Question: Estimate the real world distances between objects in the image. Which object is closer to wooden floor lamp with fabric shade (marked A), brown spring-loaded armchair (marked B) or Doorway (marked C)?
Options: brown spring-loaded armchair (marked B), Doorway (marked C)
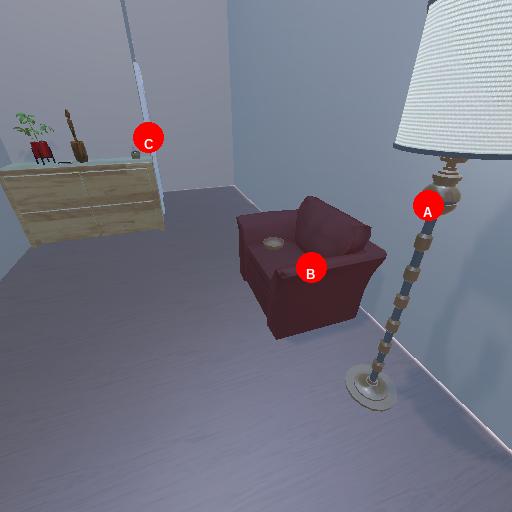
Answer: brown spring-loaded armchair (marked B)